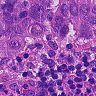
Metastatic tissue present: yes